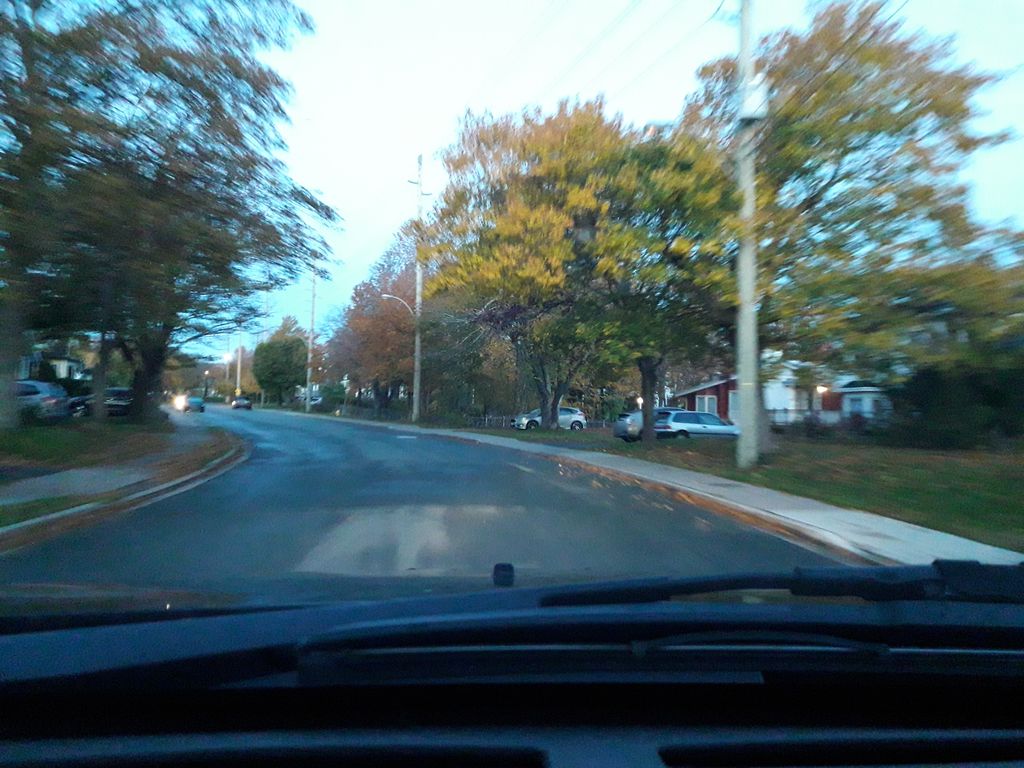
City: st_johns